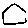
Label: hexagon